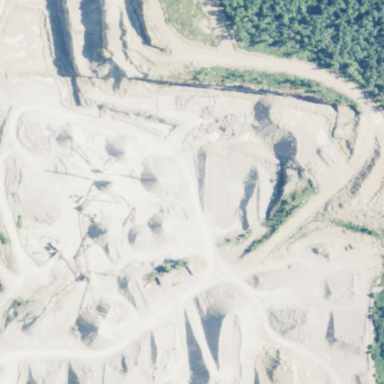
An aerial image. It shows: Quarry area.